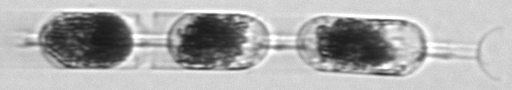
Label: Hemiaulus